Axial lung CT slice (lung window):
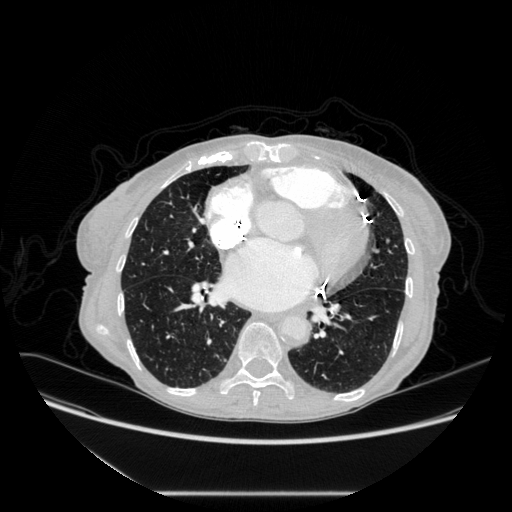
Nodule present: no